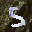
Label: 5